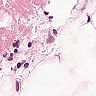
Metastatic tissue present: no